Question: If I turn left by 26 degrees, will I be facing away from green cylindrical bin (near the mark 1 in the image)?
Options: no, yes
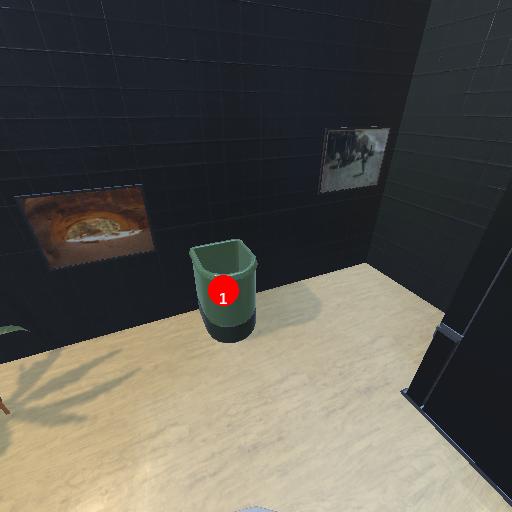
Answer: no